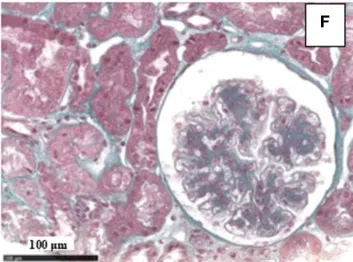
Masson Trichrome).
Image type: pathology (masson_trichrome)